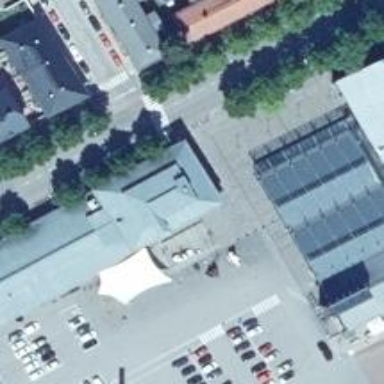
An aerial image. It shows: Footway providing access to buildings.